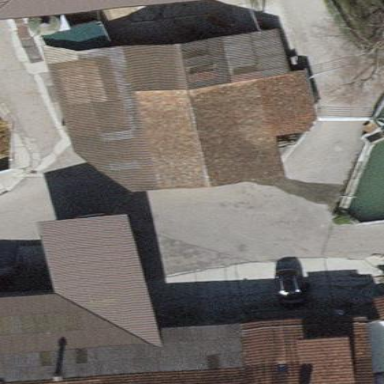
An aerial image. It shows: Building with tile roof.